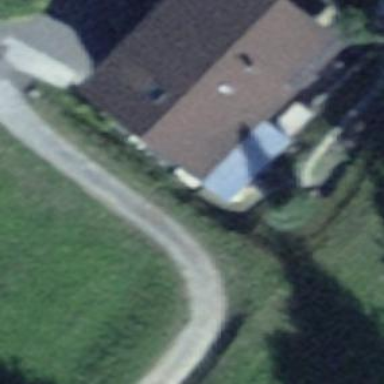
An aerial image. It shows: Simple and straightforward house.